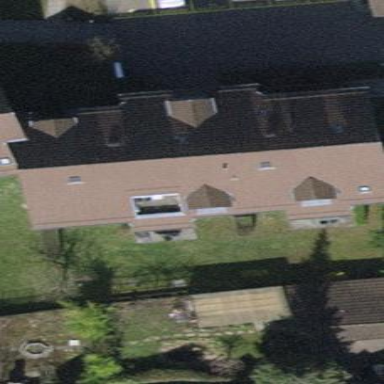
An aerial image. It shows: Gabled-roof building with apartments. The roof is covered with roof tiles.